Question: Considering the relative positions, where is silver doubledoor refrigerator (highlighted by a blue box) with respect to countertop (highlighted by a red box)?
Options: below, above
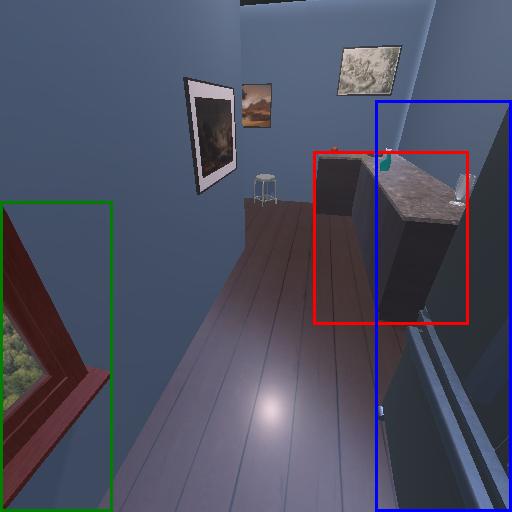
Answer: below